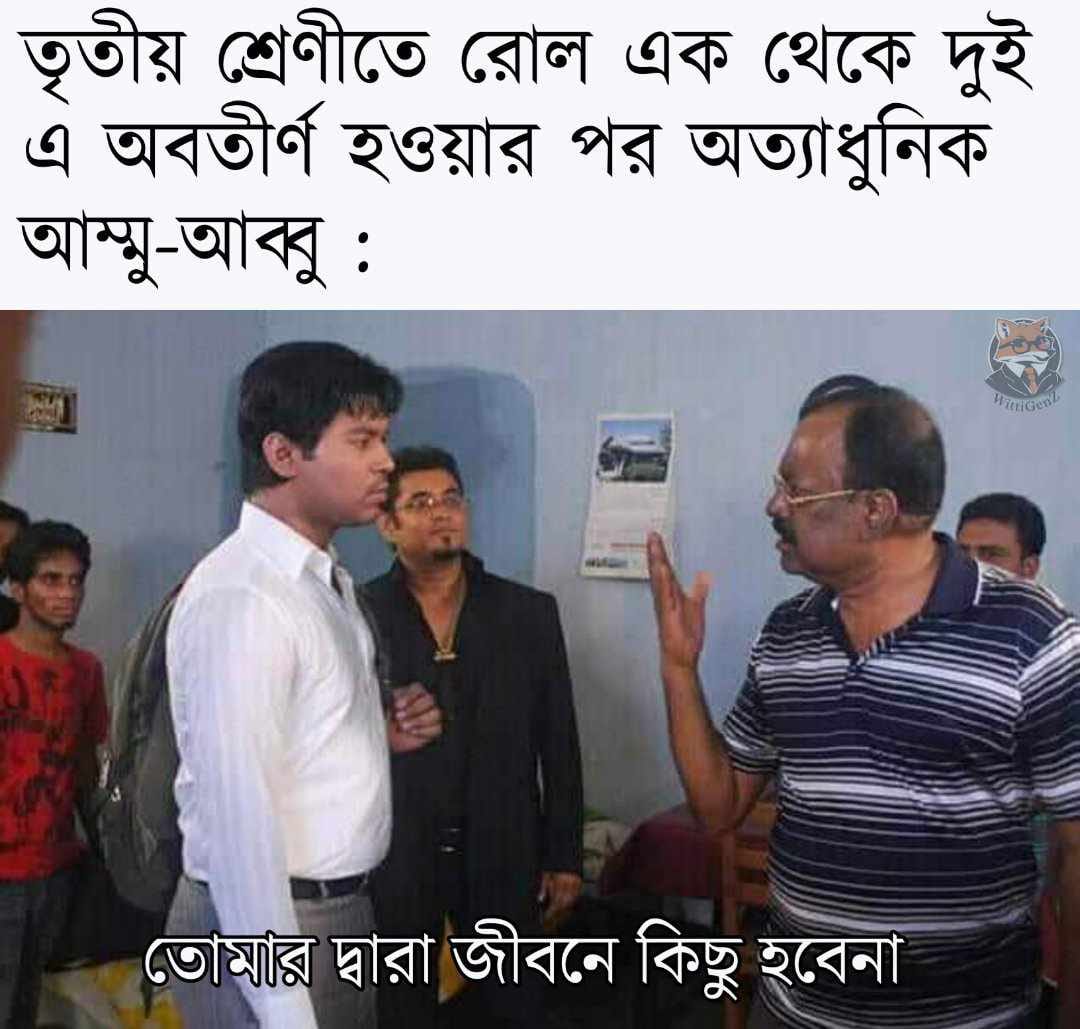
Text: তৃতীয় শ্রেণীতে রোল এক থেকে দুই এ অবতীর্ণ হওয়ার পর অত্যাধুনিক আম্মু আব্বু তোমার দ্বারা জীবনে কিছু হবে না
Label: Non Hate